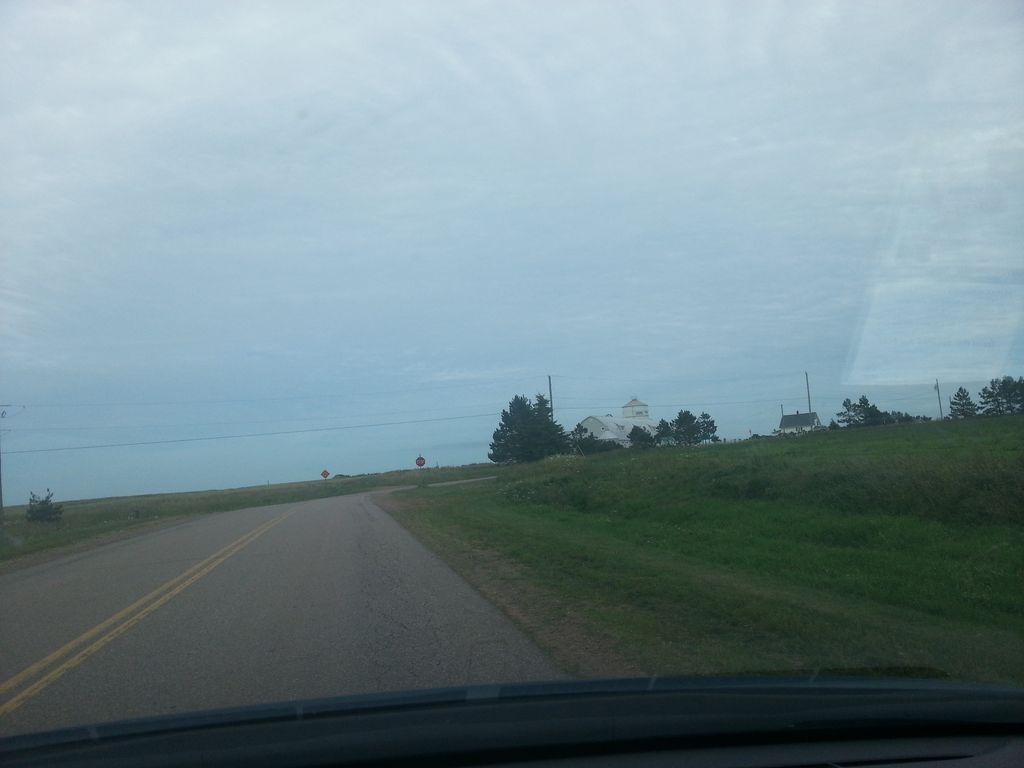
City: charlottetown